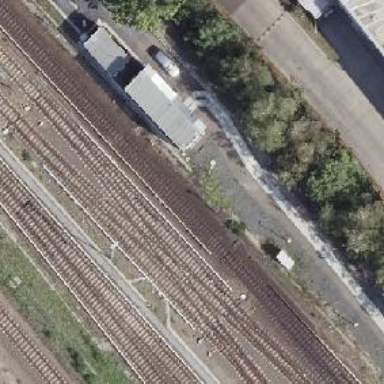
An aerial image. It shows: Railway switch with the turnout pointing to the right.